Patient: sex M, age 29
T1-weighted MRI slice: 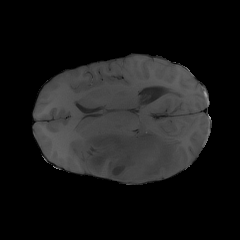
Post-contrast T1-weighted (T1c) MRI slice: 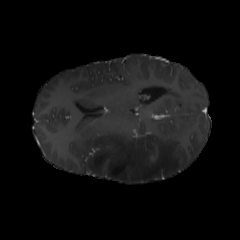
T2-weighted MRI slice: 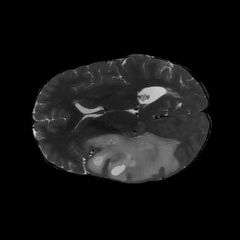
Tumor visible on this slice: yes
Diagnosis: Astrocytoma, IDH-mutant
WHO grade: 4